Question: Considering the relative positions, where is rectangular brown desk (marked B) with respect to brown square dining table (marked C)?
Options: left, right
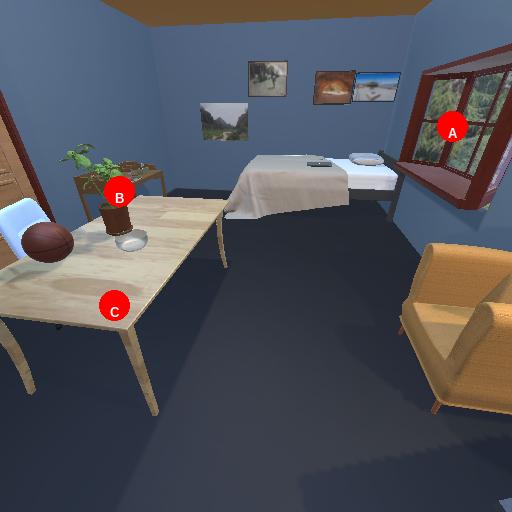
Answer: left